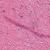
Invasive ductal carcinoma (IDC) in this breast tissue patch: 0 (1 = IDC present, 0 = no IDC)